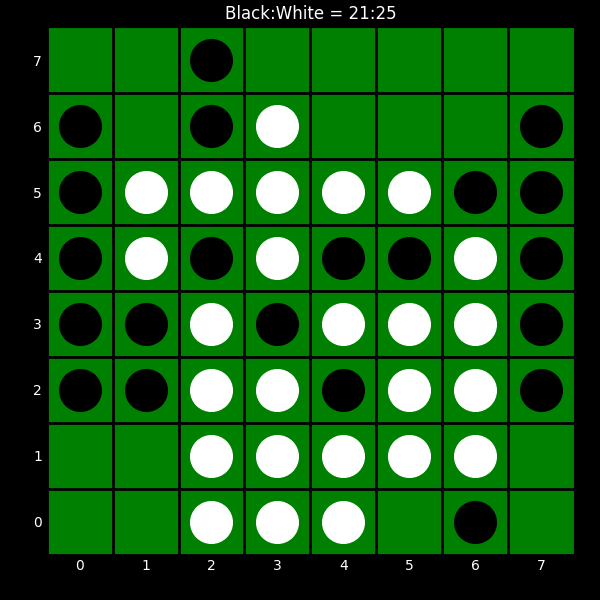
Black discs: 21
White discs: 25